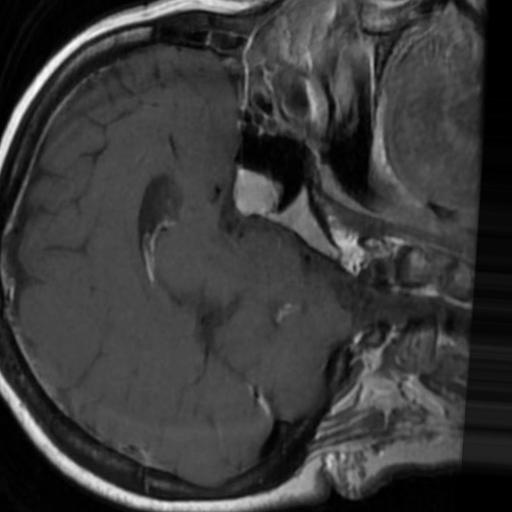
Label: brain_tumor